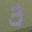
Label: 3